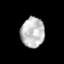
Tissue: prostate
Cell type: T cells
Senescence score: 0.2705
Nuclear area (px): 690
Mean DAPI intensity: 190.239